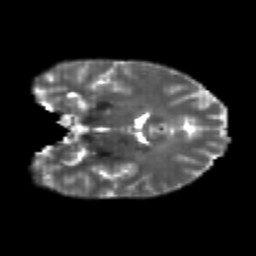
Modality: T2w
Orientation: coronal
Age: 24
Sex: female
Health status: healthy
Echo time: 0.074 s